Interaction volume radius: 10 \u00c5
Interaction volume height: 20 \u00c5
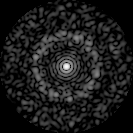
Disorder parameter: 0.8442